Question: I have trouble with setting up 12 comboboxes on a JDialog. The first 4 are the gender of 4 individuals. The second 4 are their personality types. The third 4 are their job titles.

How come when I change the 1st person's gender combobox, the 2nd, 3rd, 4th gender comboboxes are all being changed at the same time?
Why are they "linked" together? I already have separate ActionListeners for each?
The same thing with the personality comboboxes and the job comboboxes.
See attached pic.
What do I need to do to severe whatever linking them?
Also, Eclipse forces me to use "final" keyword on my customized JComboBoxMW.
Note that JComboBoxMW is nothing fancy. just extending the JComboBox class with better mouse wheel control.
See a portion of code below:
'''
public void setUpCrewGender() {
List<String> genderList = new ArrayList<String>(2);
genderList.add("M");
genderList.add("F");
genderComboBoxModel = new DefaultComboBoxModel<String>();
Iterator<String> i = genderList.iterator();
while (i.hasNext()) {
String s = i.next();
genderComboBoxModel.addElement(s);
}
final JComboBoxMW<String> g1 = new JComboBoxMW<String>(genderComboBoxModel);
g1.addActionListener(new ActionListener() {
public void actionPerformed(ActionEvent e1) {
String s1 = (String) g1.getSelectedItem();
g1.setSelectedItem(s1);
}});
g1.setMaximumRowCount(2);
listPane.add(g1);
final JComboBoxMW<String> g2 = new JComboBoxMW<String>(genderComboBoxModel);
g2.addActionListener(new ActionListener() {
public void actionPerformed(ActionEvent e2) {
String s2 = (String) g2.getSelectedItem();
g2.setSelectedItem(s2);
}});
g2.setMaximumRowCount(2);
listPane.add(g2);
final JComboBoxMW<String> g3 = new JComboBoxMW<String>(genderComboBoxModel);
g3.addActionListener(new ActionListener() {
public void actionPerformed(ActionEvent e3) {
String s3 = (String) g3.getSelectedItem();
g3.setSelectedItem(s3);
}});
g3.setMaximumRowCount(2);
listPane.add(g3);
final JComboBoxMW<String> g4 = new JComboBoxMW<String>(genderComboBoxModel);
g4.addActionListener(new ActionListener() {
public void actionPerformed(ActionEvent e4) {
String s4 = (String) g4.getSelectedItem();
g4.setSelectedItem(s4);
}});
g4.setMaximumRowCount(2);
listPane.add(g4);
}
'''
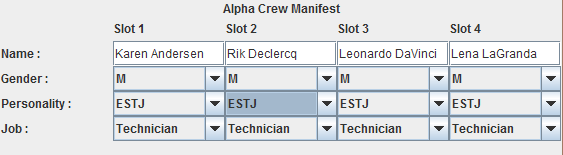
Answer: All the JComboBoxes share the same model, i.e., 'genderComboBoxModel', and thus will all the views will show the same model-state. Solution: give them unique models.
As an aside, consider using a JTable with JComboBox editors for your data entry.